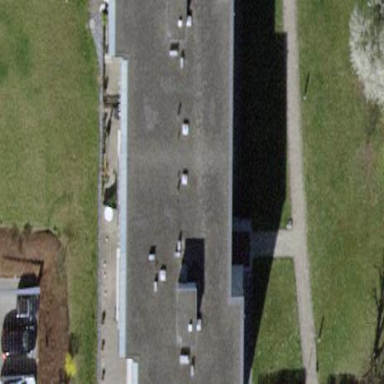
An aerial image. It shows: Building with flat roof.